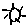
Label: sun